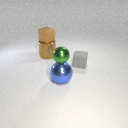
small brown rubber cube behind small green metal sphere